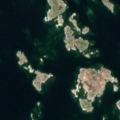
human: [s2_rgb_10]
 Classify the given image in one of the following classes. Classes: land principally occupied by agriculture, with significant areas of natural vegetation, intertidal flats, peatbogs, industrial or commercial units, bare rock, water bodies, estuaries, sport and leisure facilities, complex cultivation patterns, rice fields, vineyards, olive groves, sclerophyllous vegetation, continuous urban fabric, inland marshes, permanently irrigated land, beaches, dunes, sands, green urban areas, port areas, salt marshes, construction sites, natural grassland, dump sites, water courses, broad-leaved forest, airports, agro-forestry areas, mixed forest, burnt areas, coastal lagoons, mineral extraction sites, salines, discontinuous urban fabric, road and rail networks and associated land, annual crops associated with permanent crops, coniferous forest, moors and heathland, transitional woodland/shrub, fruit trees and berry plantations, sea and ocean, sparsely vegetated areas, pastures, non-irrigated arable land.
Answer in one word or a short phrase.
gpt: sea and ocean